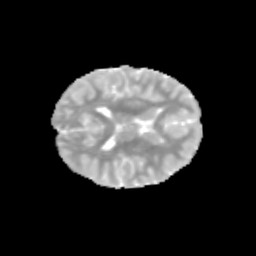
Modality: MD
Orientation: axial
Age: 11
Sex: female
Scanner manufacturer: siemens
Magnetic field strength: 3 T
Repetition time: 3.8 s
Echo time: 0.07 s